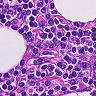
Metastatic tissue present: no